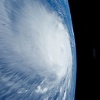
Label: cloud